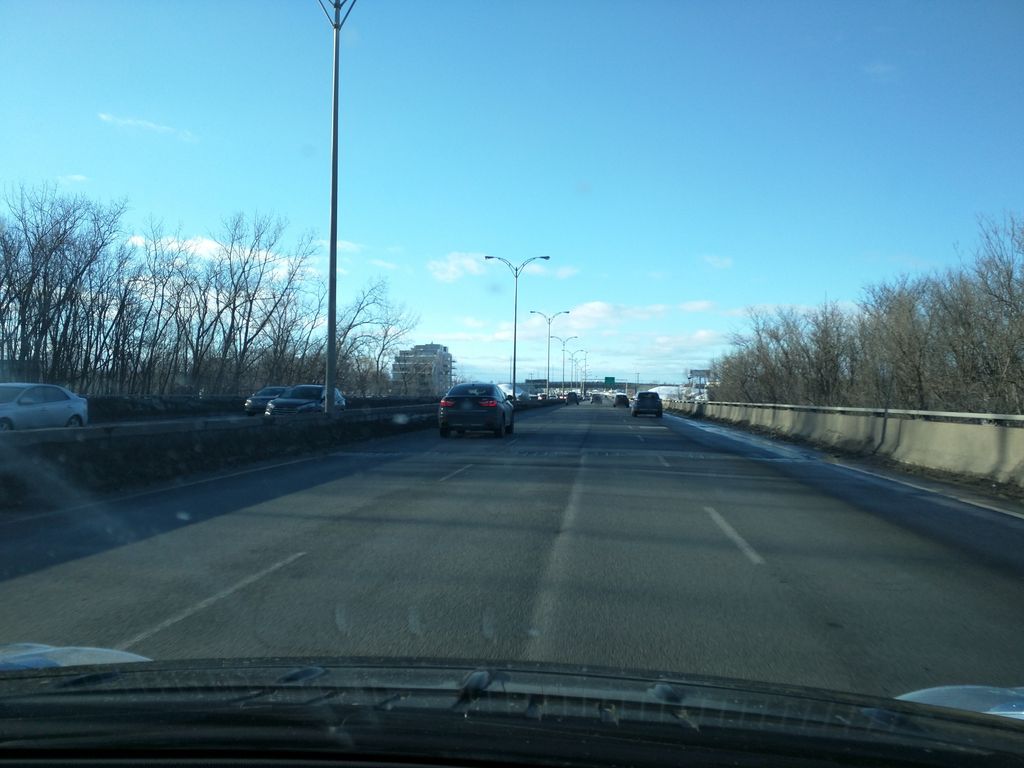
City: montreal